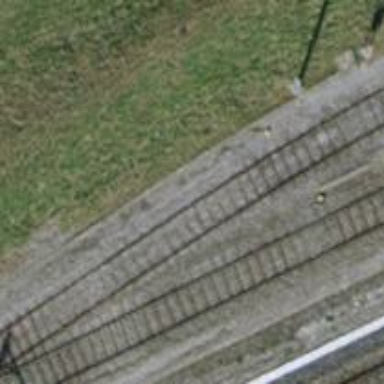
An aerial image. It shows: Rail spur service.